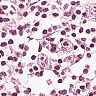
Metastatic tissue present: no